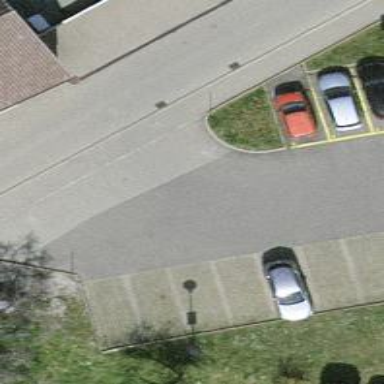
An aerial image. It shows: Parking aisle designated as service road.